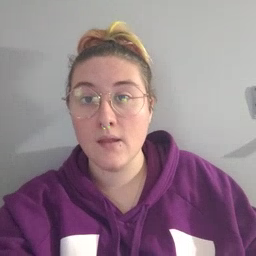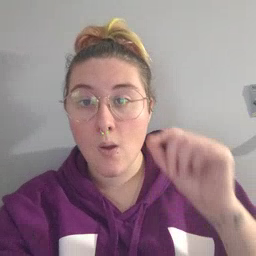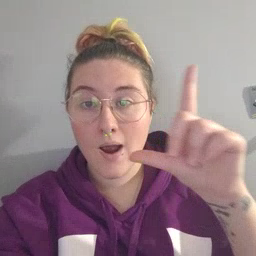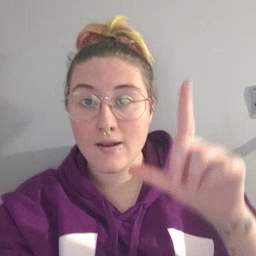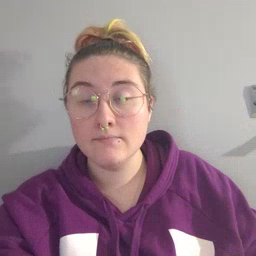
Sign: awake